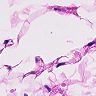
Metastatic tissue present: no